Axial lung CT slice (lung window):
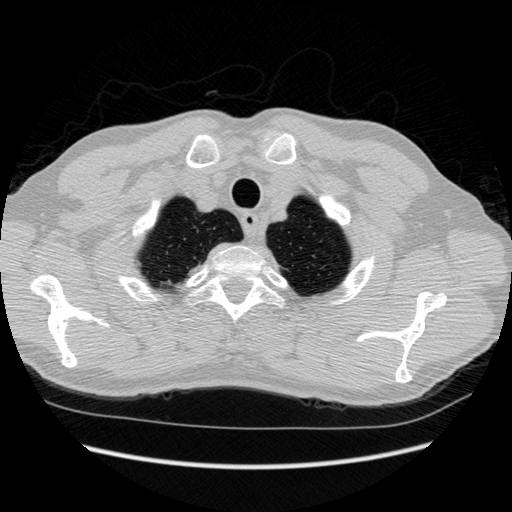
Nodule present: no